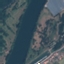
Land use / land cover class: River